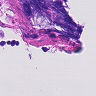
Metastatic tissue present: no